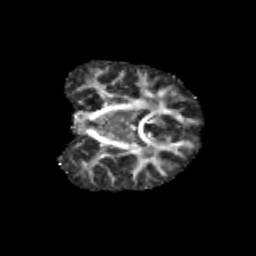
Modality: FA
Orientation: coronal
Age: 13
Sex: female
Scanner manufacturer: siemens
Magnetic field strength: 3 T
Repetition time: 3.8 s
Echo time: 0.07 s